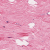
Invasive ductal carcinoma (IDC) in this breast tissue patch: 0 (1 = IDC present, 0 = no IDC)